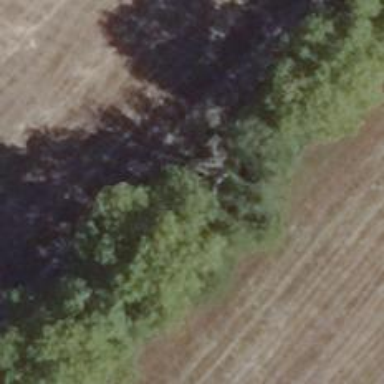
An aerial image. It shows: Row of trees in natural setting.